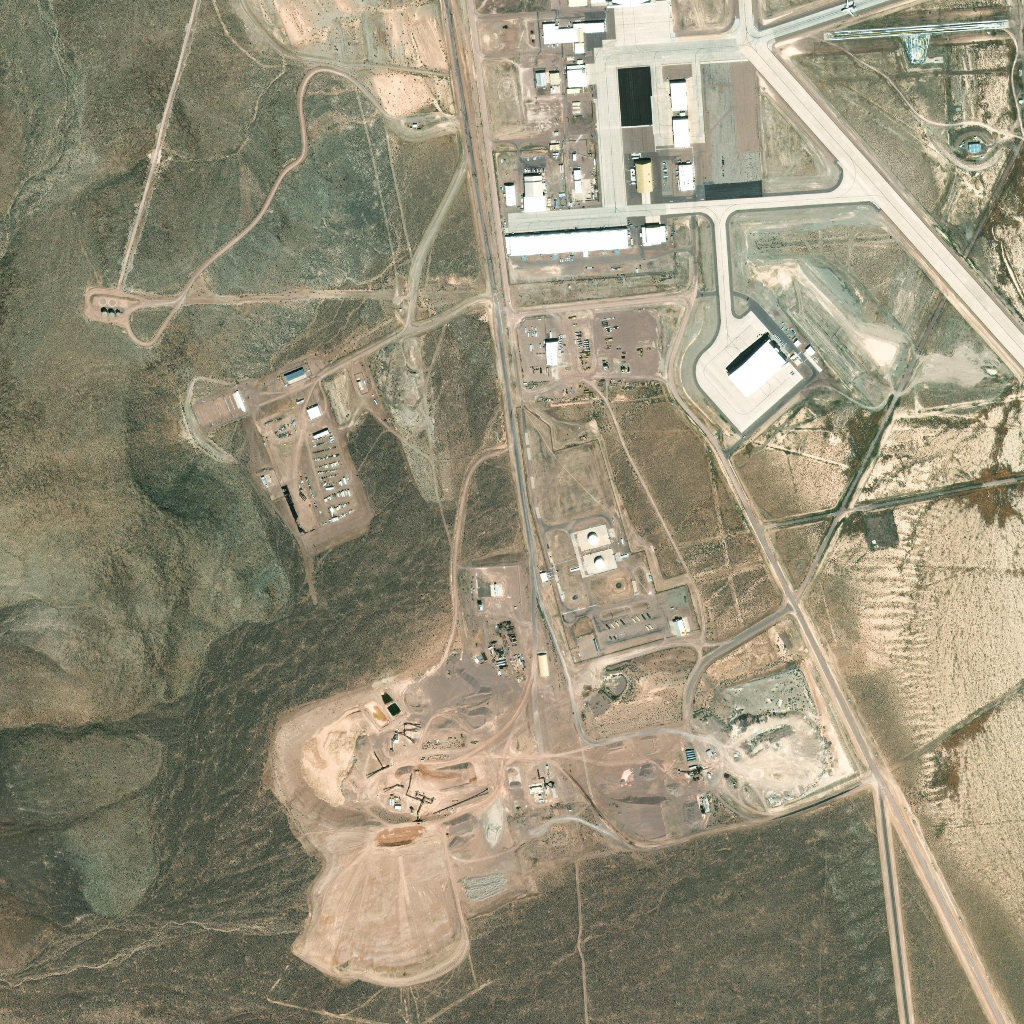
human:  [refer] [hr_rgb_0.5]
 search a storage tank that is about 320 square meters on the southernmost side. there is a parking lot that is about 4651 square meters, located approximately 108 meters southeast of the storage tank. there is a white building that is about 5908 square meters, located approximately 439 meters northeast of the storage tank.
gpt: <box>[[58, 54, 59, 55, 0]]</box>